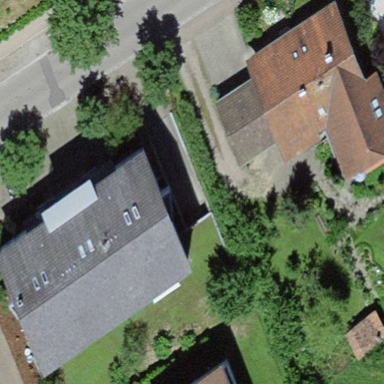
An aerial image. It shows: Gabled roof adorns the apartments building.